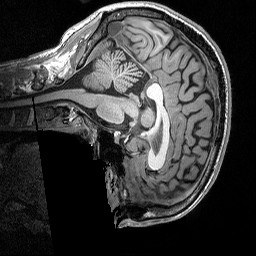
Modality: T1w
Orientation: sagittal
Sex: male